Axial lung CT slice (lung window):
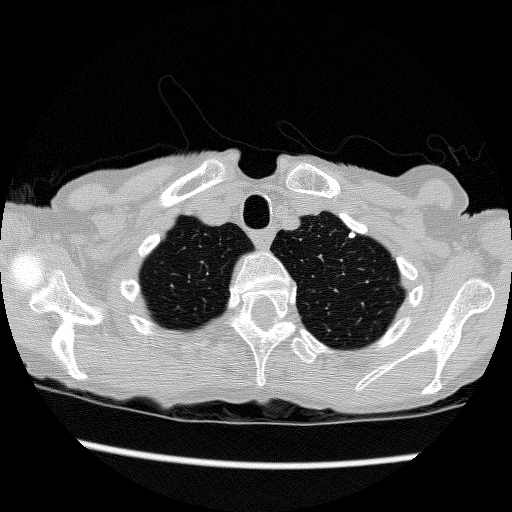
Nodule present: yes
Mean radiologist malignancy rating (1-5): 1.75